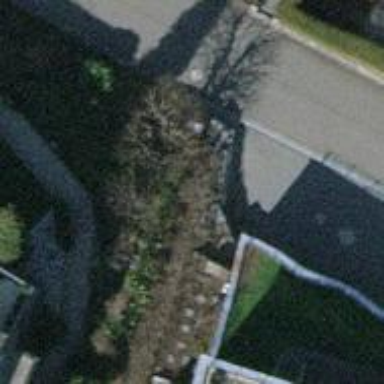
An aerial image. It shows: Hedge acting as barrier.